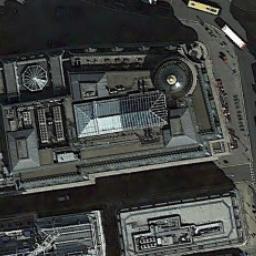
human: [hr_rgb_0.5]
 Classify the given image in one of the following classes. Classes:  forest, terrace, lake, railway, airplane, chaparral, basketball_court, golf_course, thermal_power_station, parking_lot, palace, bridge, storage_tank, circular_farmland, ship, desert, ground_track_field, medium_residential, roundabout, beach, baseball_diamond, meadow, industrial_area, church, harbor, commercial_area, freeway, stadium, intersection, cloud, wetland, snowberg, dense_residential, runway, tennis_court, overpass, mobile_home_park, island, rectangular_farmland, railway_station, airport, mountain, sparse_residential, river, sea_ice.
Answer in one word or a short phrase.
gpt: church